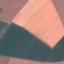
Label: AnnualCrop